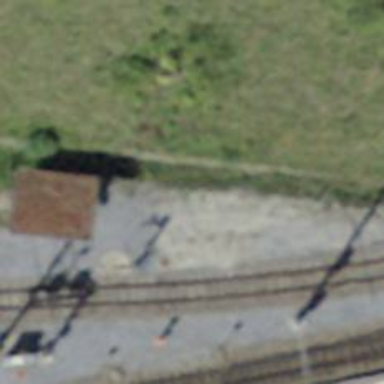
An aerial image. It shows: Water crane along the railway.